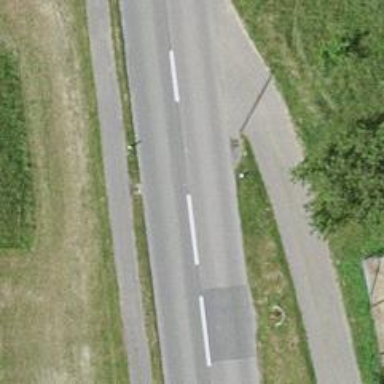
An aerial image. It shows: Secondary road with separate asphalt sidewalks.